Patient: sex F, age 68
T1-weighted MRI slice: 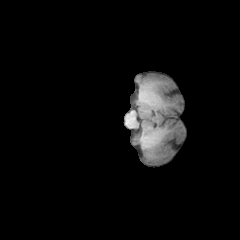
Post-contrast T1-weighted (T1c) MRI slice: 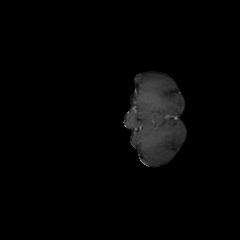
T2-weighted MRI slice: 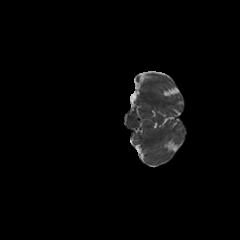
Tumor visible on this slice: no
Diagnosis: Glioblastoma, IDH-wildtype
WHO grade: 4